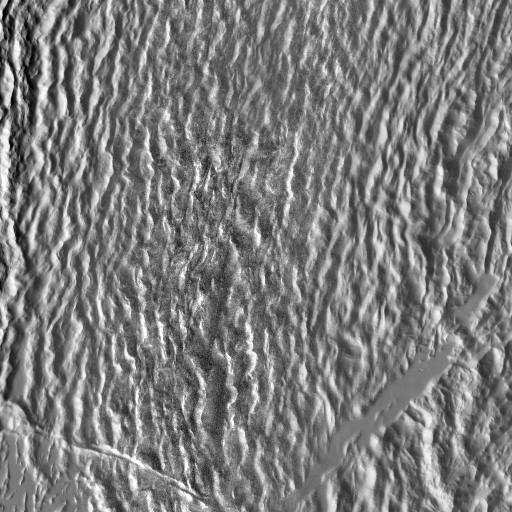
Crater classes present: Background, Buried